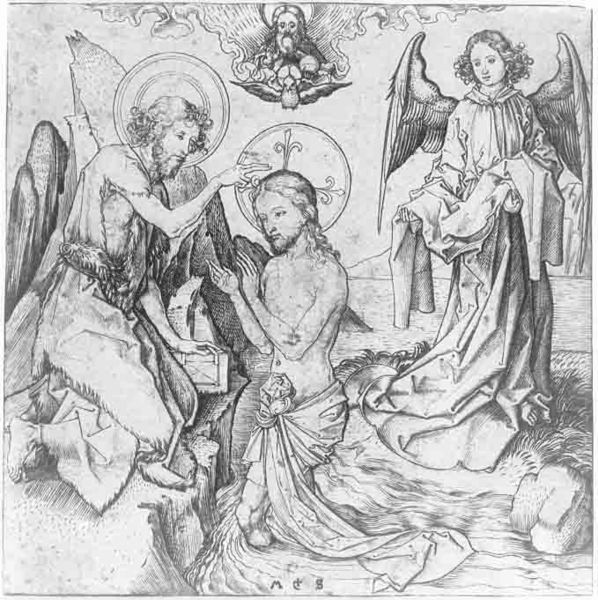
Titel: Die Taufe Christi
Künstler: Martin Schongauer
Standort: Karlsruhe
Institution: Staatliche Kunsthalle Karlsruhe
Schlagwörter: berg, felsen, flügel, gott, hand, himmel, kopf, mann, nackt, umhang, wasser, weiß, fluss, landschaft, menschen, sitzen, ufer, finger, geste, grau, kleider, männer, schwarz, skizze, stirn, zeichen, zeichnung, gras, tuch, wiese, wolke, bart, falten, halten, johannes, kleidung, knoten, stehen, stein, steine, taube, täufer, hände, bach, hügel, natur, gewand, haare, mantel, vater, blatt, gotik, engel, fell, wellen, berge, fels, grafik, graphik, figuren, hands, men, robes, white, women, black, gray, grey, hair, painting, robe, woman, drei männer, print, deutsch, freude, lendentuch, buch, kreuz, religion, druck, druckgraphik, schwarzweiss, druckgrafik, monogramm, radierung, stich, knien, tauchen, bleistift, beten, gebet, schein, gestus, heiligenschein, nimbus, christus, jesus, jesus christus, christlich, angel, angels, clouds, heaven, man, naked, rock, rocks, sky, knieend, kniend, mittelalter, knieen, religiös, segen, segnen, segnung, lake, mountain, water, young, heiliger, feet, heilige, grass, river, dürer, drawing, heilig, taufe, kupferstich, jesu, bird, sketch, erzengel, beard, saint, story, christentum, sohn, curls, wings, bitten, geist, history, johannes der täufer, kuperstich, betten, himmer, spätgotik, dreifaltigkeit, pencil, taufen, jordan, taufe christi, martin, albrecht, mandorla, cloth, dove, pigeon, god, glorie, heiliger geist, strahlenkranz, book, christ, gottvater, towel, stylized, ghost, friedenstaube, glügel, johannis, chrsitus, christianity, glorien, schongauer, stones, bible, blessing, father, kneeling, sinai, martin schongauer, wing, animal skin, baptism, halo, himmelsfahrt, holy, kneel, ioan, jesus christ, engle, s, m, d, john, halos, spirit, loincloth, peter, st peter, baptist, haloes, john the baptist, line drawing, st john, segnene, hl johannes der täufer, gengel, baptise, annoiting, drawins, taudfe, baptising, sanct john, maintains, baptism of christ, gospel of matthew, biblical art, friednstaube, religious imagery, angles and jesus, man knealimg on the land, both have halos